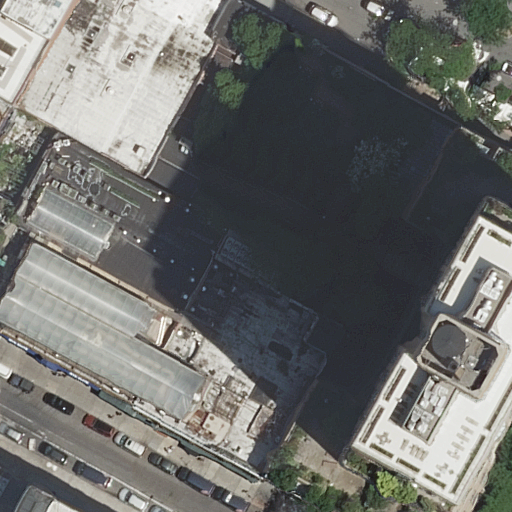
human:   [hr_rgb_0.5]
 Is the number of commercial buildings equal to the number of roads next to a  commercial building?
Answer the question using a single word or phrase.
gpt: yes

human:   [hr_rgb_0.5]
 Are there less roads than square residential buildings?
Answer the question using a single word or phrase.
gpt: no

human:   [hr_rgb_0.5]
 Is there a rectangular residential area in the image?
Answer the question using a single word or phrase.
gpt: yes

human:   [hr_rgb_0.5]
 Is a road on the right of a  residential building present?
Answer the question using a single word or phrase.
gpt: yes

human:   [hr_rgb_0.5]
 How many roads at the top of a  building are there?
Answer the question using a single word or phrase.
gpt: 3

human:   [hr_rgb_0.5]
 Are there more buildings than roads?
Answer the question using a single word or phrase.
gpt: yes

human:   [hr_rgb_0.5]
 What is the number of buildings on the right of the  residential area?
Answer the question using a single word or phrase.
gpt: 0

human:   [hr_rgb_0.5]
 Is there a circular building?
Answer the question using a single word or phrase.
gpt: no

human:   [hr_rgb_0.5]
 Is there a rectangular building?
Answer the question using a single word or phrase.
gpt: yes

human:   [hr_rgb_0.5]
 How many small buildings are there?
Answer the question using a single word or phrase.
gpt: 3

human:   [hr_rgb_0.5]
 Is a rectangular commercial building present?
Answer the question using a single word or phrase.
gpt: no

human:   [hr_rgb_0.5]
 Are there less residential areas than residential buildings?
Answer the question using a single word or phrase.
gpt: yes

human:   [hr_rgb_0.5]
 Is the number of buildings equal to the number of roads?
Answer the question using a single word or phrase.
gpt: no

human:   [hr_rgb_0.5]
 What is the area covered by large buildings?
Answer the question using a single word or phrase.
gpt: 7153m2

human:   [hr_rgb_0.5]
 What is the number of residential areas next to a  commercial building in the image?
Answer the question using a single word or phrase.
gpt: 0

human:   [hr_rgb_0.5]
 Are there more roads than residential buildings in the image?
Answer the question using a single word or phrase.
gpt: no

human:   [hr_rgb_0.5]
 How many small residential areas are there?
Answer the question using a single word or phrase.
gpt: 1

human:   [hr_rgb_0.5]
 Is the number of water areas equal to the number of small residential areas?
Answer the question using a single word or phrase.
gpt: no

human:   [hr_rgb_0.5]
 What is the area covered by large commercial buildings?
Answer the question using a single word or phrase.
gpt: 0m2

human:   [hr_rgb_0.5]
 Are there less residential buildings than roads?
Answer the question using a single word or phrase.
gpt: no

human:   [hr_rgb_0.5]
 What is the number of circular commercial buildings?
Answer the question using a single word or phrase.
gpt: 0

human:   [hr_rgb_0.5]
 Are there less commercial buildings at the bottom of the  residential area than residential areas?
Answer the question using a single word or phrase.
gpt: yes

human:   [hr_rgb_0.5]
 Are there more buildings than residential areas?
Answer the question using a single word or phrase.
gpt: yes

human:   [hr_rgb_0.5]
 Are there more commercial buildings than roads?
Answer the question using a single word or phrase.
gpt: no

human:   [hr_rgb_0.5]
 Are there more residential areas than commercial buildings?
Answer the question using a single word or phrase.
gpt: yes

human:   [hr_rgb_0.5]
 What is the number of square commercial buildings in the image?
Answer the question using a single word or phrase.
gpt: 0

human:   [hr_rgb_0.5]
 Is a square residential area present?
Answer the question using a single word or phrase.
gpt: no

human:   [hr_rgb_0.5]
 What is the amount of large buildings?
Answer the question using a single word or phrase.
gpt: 5

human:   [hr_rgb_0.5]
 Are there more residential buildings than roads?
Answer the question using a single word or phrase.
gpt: yes

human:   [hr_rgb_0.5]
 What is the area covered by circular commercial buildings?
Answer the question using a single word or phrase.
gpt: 0m2

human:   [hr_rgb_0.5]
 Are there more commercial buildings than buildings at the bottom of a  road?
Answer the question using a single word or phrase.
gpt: no

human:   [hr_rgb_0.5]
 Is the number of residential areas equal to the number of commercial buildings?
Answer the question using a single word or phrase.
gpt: no

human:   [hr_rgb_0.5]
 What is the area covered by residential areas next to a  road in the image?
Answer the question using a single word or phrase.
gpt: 28m2

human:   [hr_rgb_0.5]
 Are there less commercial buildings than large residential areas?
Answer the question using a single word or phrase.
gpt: no

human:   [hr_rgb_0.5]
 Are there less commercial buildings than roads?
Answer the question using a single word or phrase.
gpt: yes

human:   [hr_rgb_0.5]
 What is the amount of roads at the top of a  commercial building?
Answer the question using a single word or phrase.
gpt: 0